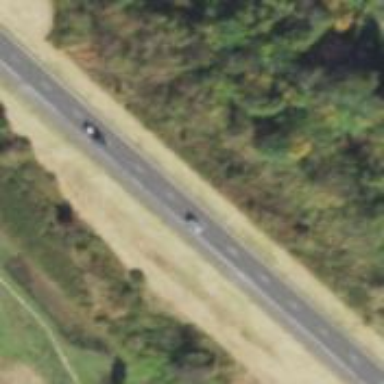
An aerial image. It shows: Trunk highway.